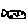
Label: fish